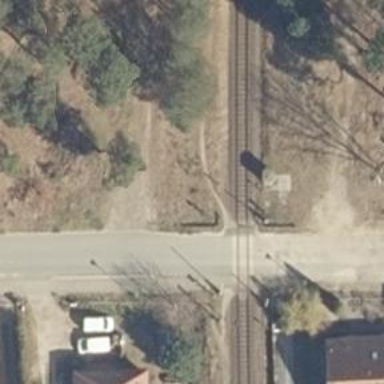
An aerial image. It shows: Level crossing along the railway.